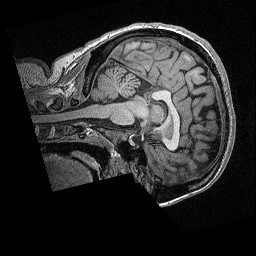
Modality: T1w
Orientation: sagittal
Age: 26
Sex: female
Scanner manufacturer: siemens
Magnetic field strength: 3 T
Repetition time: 2.3 s
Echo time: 0.00298 s